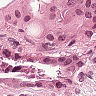
Metastatic tissue present: yes